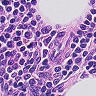
Metastatic tissue present: no